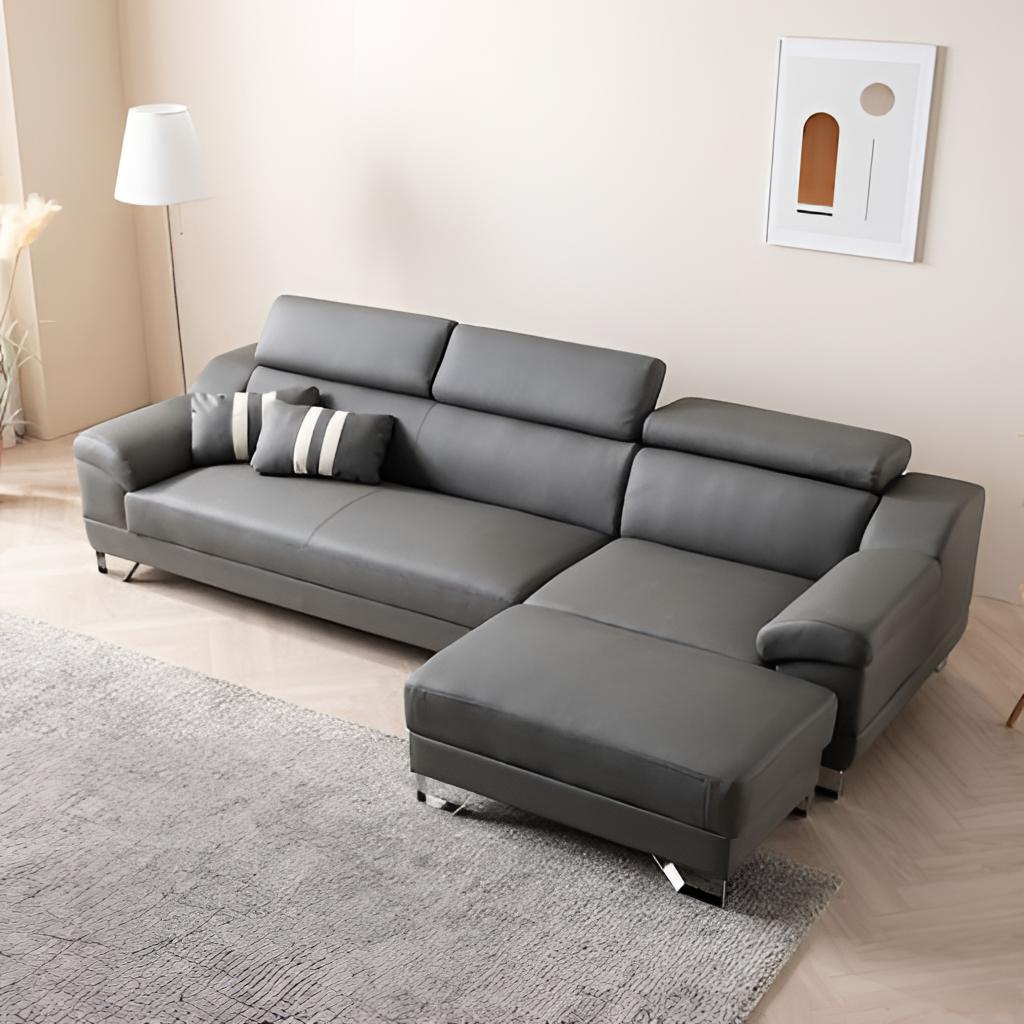
gray leather sectional sofa, living room, wood flooring, with herringbone pattern, paint wallpaper, with solid pattern, modern